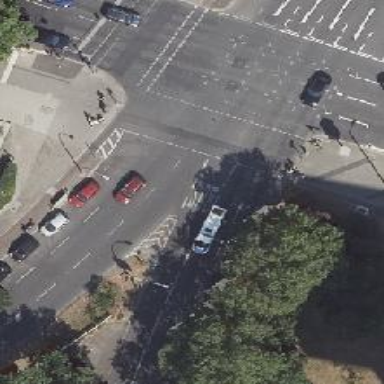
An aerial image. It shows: Road crossing with traffic signals.